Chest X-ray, AP view. Patient: 57 years old, sex M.
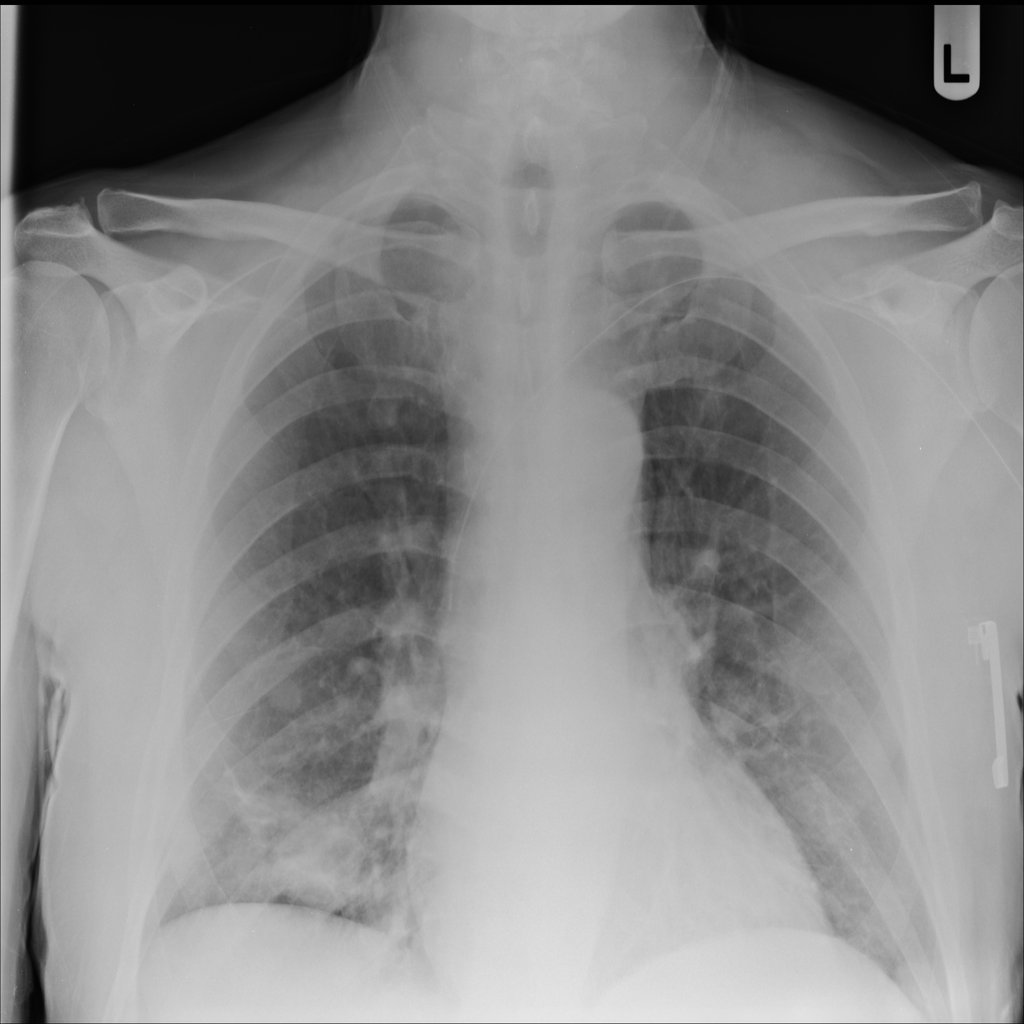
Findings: Mass, Nodule